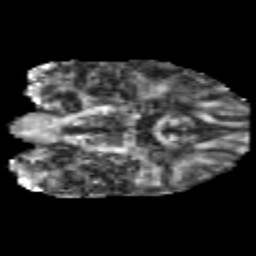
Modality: FA
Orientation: coronal
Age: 24
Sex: male
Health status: healthy
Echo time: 0.074 s